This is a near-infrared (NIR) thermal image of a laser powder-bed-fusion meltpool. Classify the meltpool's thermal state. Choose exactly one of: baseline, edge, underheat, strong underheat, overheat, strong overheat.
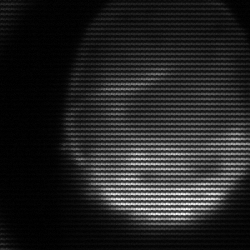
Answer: edge